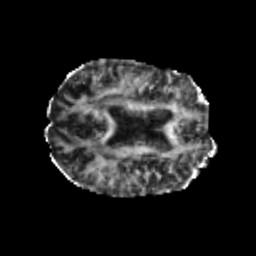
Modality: FA
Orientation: axial
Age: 25
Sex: male
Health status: healthy
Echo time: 0.074 s